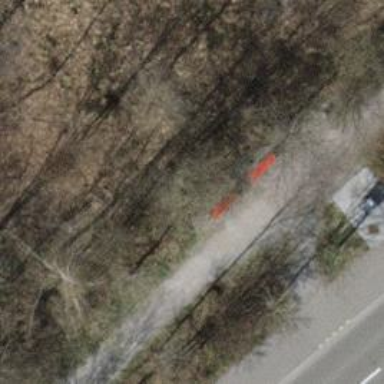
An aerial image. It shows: Red bench.